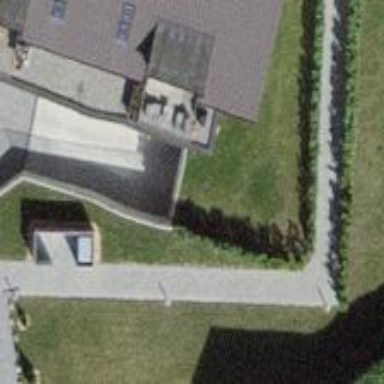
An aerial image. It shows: Parking entrance.